Question: For some (I guess valid ) reason the model browser shows the stored procedures twice. The 'MyModel' node and 'MyModel.Store' nodes BOTH have the stored procedure which I find a bit puzzling. Although editing the stored procedure details under one node seems to update the other as well. This isn't specific to one shown stored procedure, all stored procedures appear twice.
The MSDN documentation <URL> doesn't reveal much either. Thank you

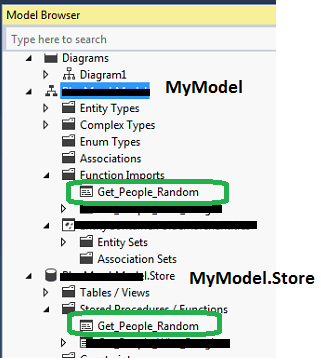
Answer: The 'MyModel.Store' is the model - exactly what's contained in the database.
The 'MyModel' is the model, which can be the same - but it could be different from the physical model, too.
That's why all things in EF are showing twice - the tables, views - everything. Once in a model, another time in the model - and then there's the mapping layer in between. That's the whole core structure of EF